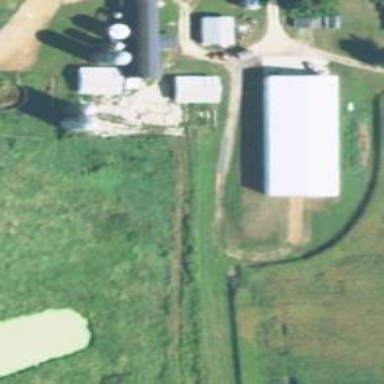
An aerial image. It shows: Farmyard area.